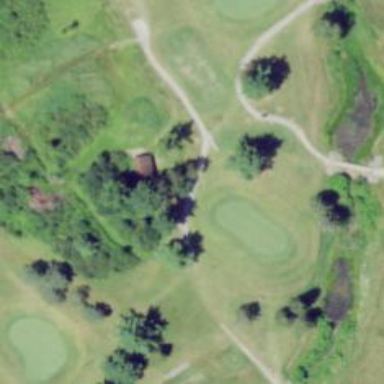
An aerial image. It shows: Path designated for golf carts.